Question: I am trying to create an extension for visual studio code, which requires the ability to annotate lines in a file similar to the references shown in the image, linked below.

I want to be able to add an annotation, such as the one shown in the red rectangle, without modifying the source code file. I would like to be able to do so for every line of the source file. I also want to be able to make dynamic modifications to the annotations' contents.
I have searched VSC's documentation as well as elsewhere. I have not found it. Can anyone guide me in the right direction please?
I know the following is incorrect, but I don't know where else to check for how it should be accomplished.
'''
class TestCodeLensProvider implements vscode.CodeLensProvider {
public provideCodeLenses(document: TextDocument, token: CancellationToken):
CodeLens[] | Thenable<CodeLens[]> {
return new Array<CodeLens>();
}
public resolveCodeLens?(codeLens: CodeLens, token: CancellationToken):
CodeLens | Thenable<CodeLens> {
return new CodeLens(new vscode.Range(new vscode.Position(1, 1), new vscode.Position(1, 2)),/*I also don't know how to specify my command here*/ );
}
}
export function activate(ctx: vscode.ExtensionContext): void {
ctx.subscriptions.push(
vscode.languages.registerCodeLensProvider(
'json', new TestCodeLensProvider()));
'''
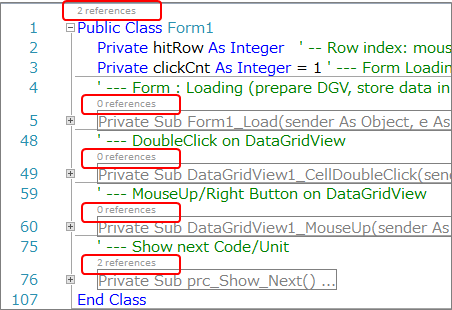
Answer: The feature in your screenshot is called "Code Lens". More specifcally, you're looking for the 'registerCodeLensProvider()' function of the <URL>.